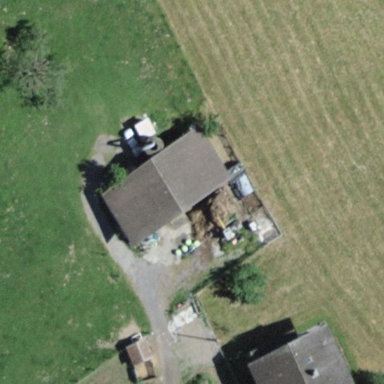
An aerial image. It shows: Rural barn.